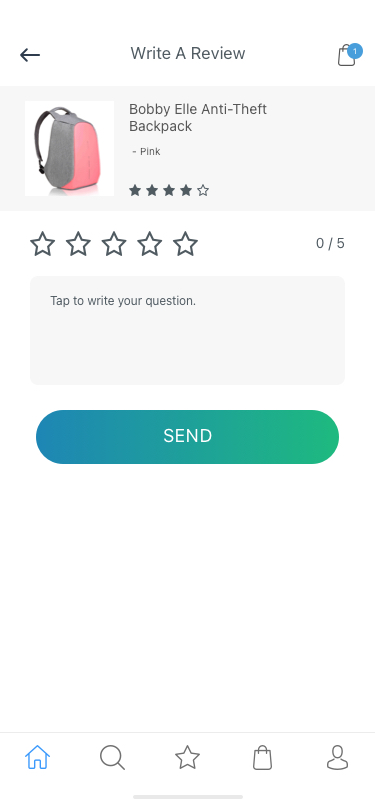
Text in this UI design:
SEND
Tap to write your question.
0 / 5
Bobby Elle Anti-Theft
Backpack
- Pink
1
Write A Review